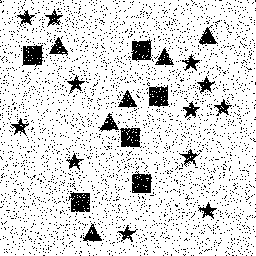
Squares: 6
Triangles: 6
Stars: 12
Total shapes: 24